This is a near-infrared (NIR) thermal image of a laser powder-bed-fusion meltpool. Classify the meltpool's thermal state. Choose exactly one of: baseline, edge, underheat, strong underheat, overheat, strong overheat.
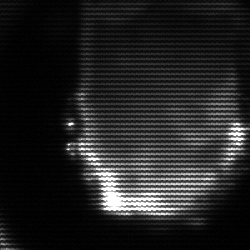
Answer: baseline